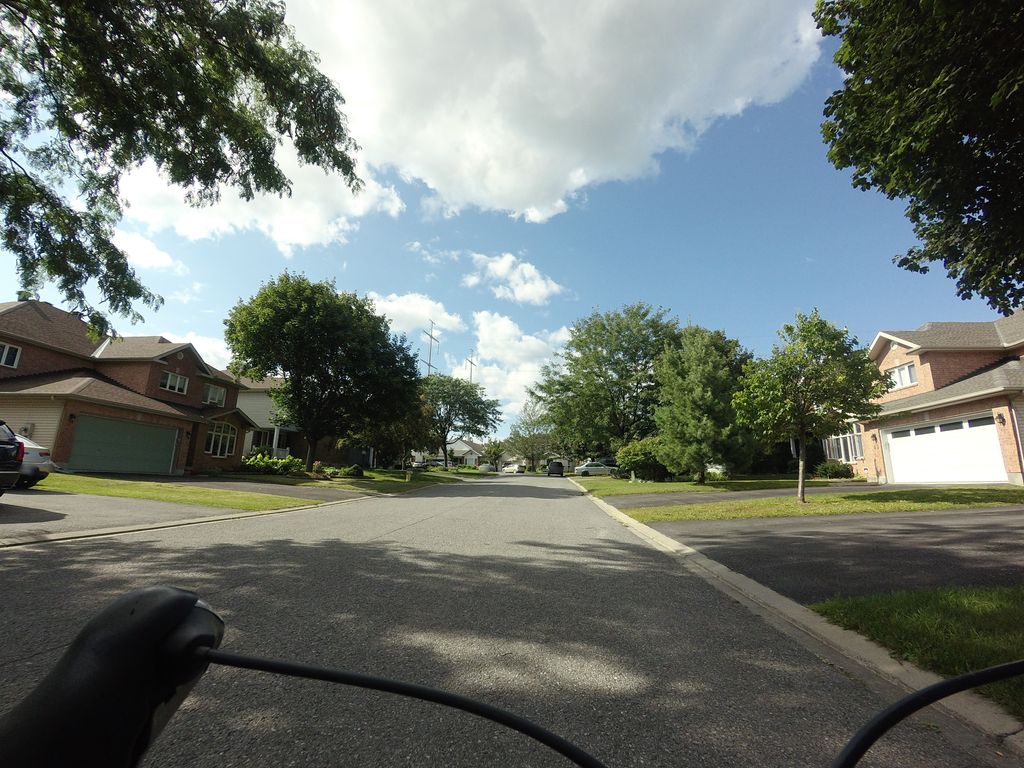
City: ottawa-gatineau